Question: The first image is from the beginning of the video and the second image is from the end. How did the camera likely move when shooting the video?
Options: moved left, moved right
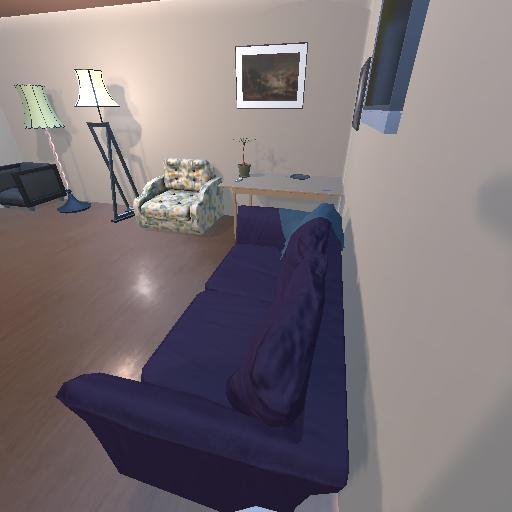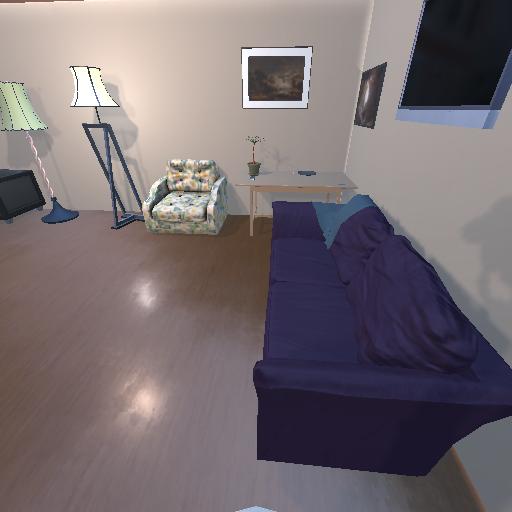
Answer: moved left